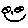
Label: smiley face